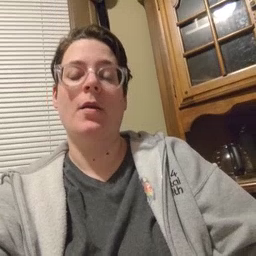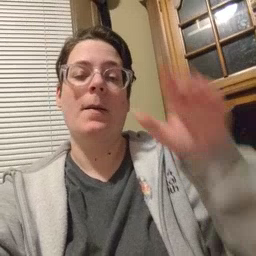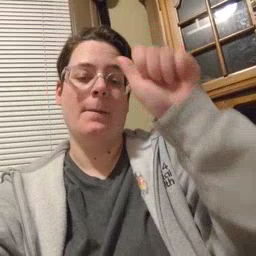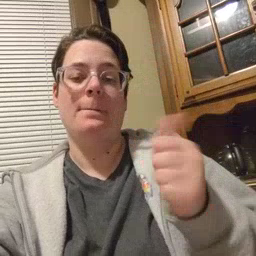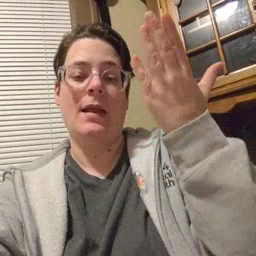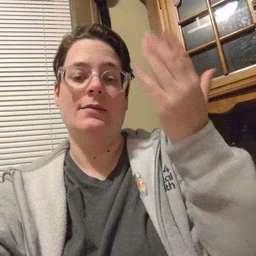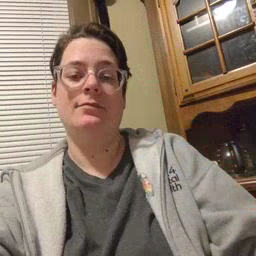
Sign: mitten